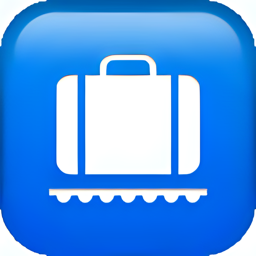
Name: baggage claim
Emoji: 🛄
Group: Symbols
Sub-group: transport-sign